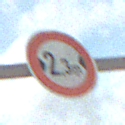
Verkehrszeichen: TatsaechlicheBreite2Komma3
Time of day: Midday
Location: Outdoor (Suburban)
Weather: PartlyCloudy
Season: Summer
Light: Natural